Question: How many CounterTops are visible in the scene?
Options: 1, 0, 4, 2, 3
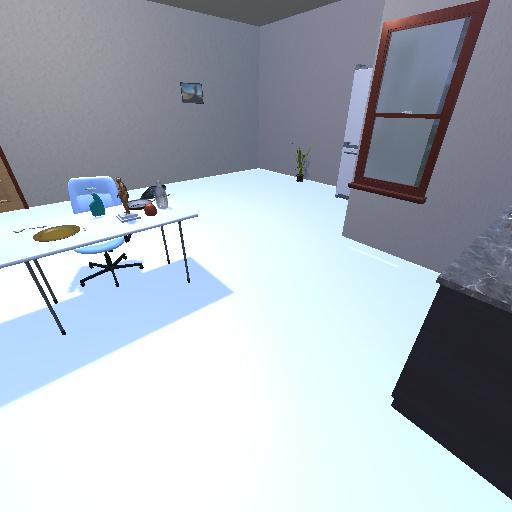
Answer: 1